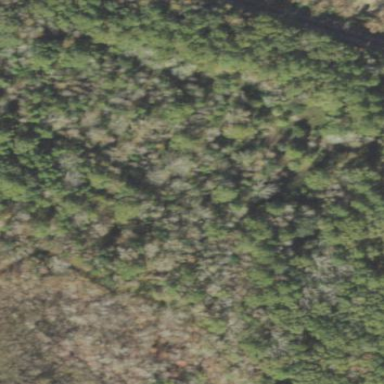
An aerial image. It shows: Patch of scrub vegetation.